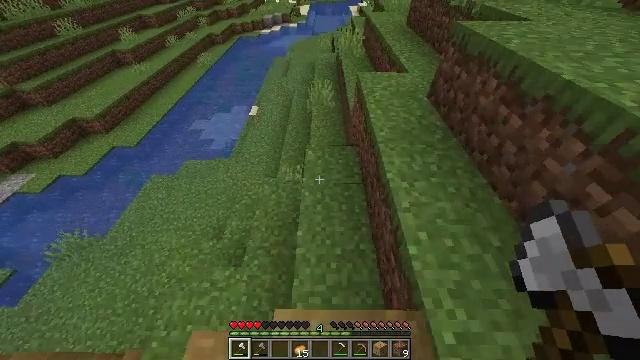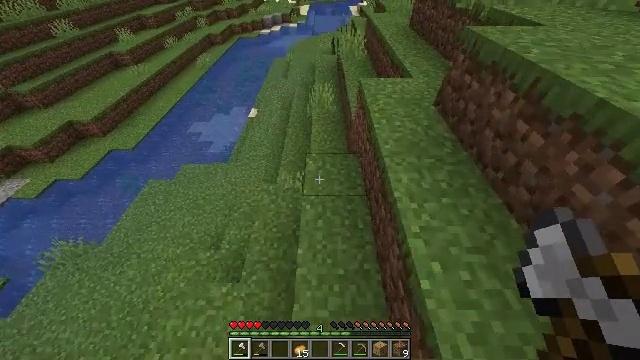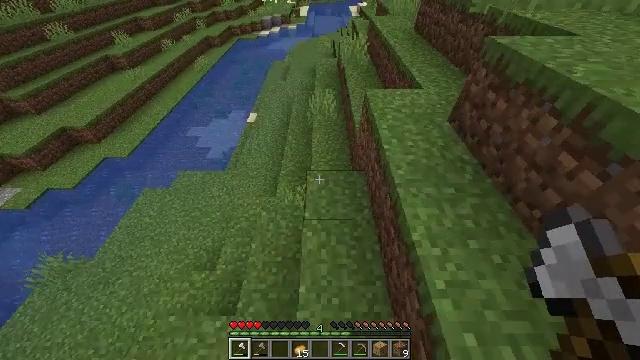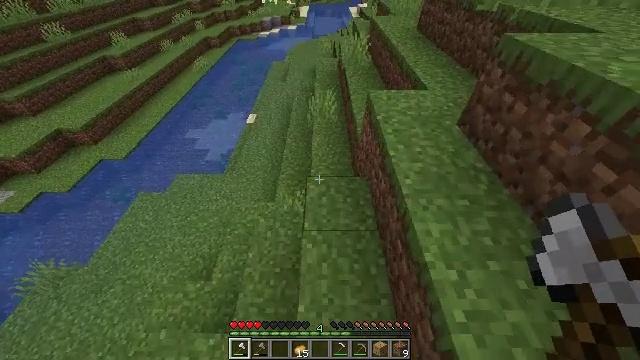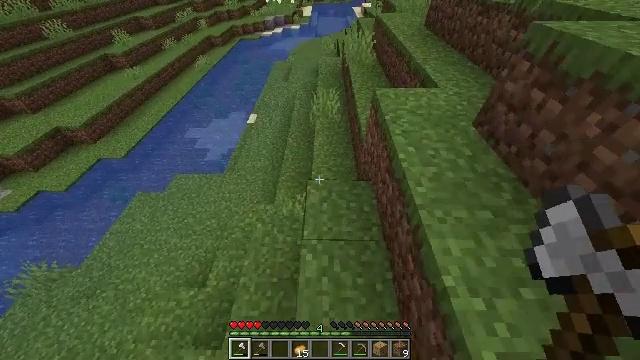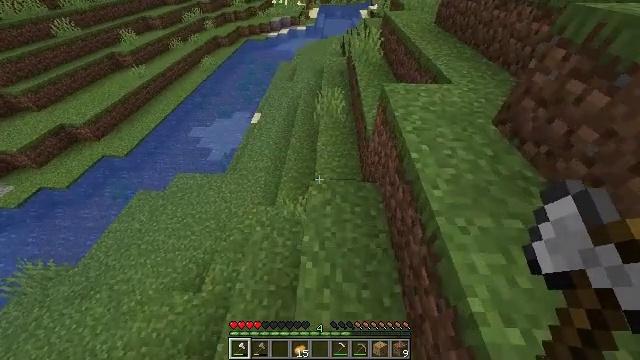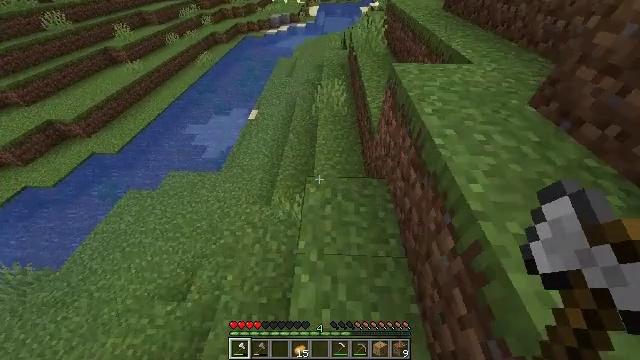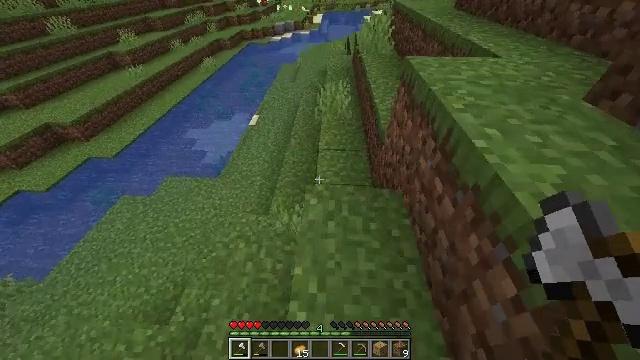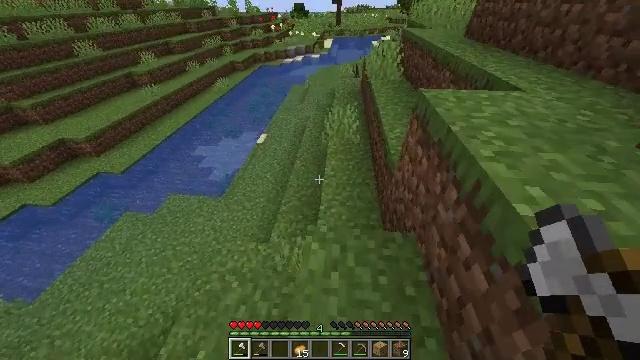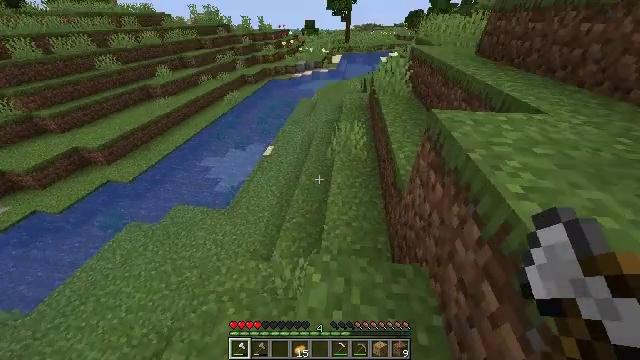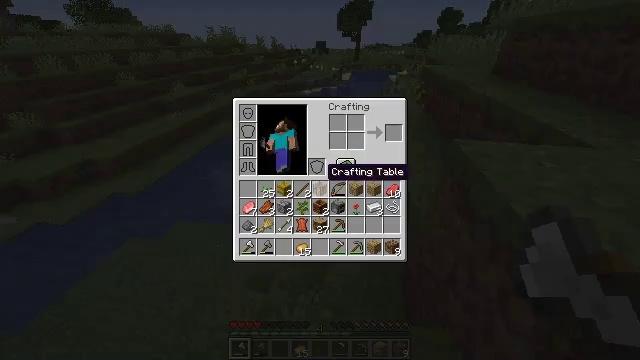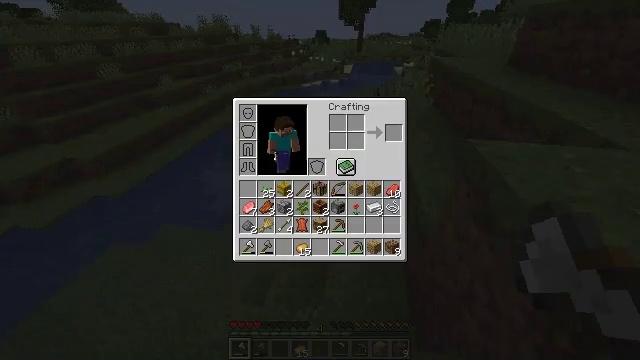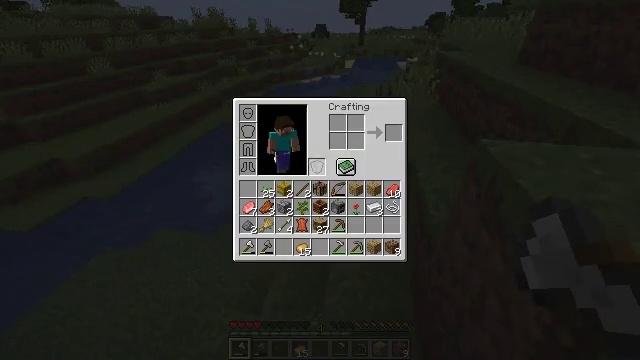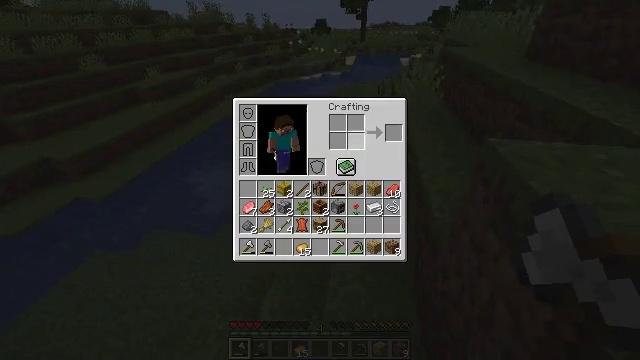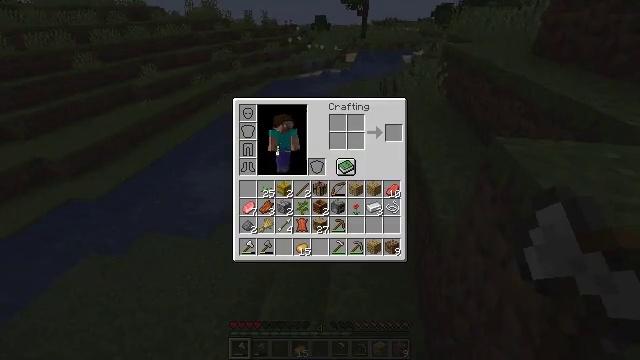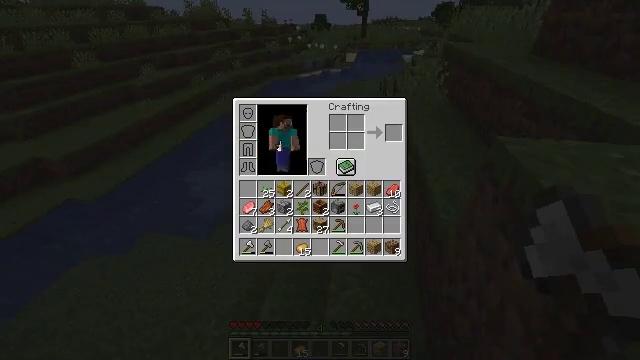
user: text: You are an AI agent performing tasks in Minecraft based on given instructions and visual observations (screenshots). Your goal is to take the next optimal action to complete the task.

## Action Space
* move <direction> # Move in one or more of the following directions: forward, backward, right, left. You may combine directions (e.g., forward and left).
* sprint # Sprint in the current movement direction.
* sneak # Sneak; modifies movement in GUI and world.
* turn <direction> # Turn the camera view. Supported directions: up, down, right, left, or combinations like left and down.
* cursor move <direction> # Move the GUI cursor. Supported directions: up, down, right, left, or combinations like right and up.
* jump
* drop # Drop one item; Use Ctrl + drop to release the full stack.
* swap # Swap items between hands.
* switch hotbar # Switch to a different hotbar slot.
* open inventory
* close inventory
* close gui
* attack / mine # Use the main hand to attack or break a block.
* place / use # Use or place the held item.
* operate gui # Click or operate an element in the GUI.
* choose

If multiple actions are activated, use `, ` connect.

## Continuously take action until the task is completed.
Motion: motion action
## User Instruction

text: Collect the bee nest for honey.
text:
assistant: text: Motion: move forward, sprint
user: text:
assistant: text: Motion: move forward, sprint
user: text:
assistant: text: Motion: move forward, sprint
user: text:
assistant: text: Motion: move forward, sprint
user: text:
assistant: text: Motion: move forward, sprint, turn left
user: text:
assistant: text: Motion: move forward, sprint
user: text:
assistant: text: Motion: move forward, sprint, turn up
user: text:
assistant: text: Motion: move forward, sprint, turn left and up
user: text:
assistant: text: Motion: move forward, sprint, turn left and up
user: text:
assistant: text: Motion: move forward, sprint, turn left and up, open inventory
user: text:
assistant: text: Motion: move forward, sprint, open inventory
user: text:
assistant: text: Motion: cursor move up, open inventory
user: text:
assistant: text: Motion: cursor move right and up
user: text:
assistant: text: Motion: cursor move right and up
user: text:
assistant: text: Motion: cursor move right
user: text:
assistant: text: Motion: cursor move right
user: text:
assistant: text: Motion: close inventory
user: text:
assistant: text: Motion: turn left, close inventory
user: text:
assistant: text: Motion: move forward, turn left and down, close inventory
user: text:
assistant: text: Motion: move forward, turn left and down
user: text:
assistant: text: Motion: move forward, sprint, turn left and down
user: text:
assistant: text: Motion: move forward, sprint, turn left
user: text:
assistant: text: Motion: move forward, sprint, turn left
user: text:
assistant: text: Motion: move forward, sprint, turn left
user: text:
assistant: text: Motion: move forward, sprint, turn left
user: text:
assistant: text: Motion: move forward, sprint, turn left
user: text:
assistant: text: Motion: move forward, sprint
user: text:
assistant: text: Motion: move forward, sprint
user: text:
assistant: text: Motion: move forward, sprint, turn right and up
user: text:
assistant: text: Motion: move forward, sprint, turn right and up